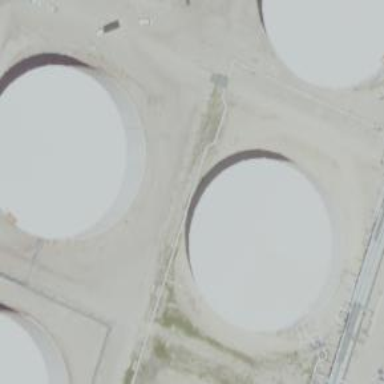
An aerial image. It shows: Storage tank building.